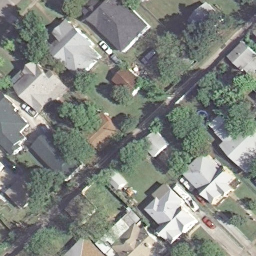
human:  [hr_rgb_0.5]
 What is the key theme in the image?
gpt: medium residential